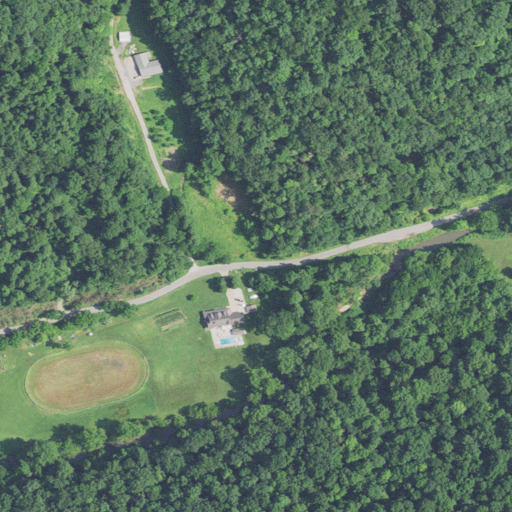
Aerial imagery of valley in West Virginia named Thomas Hollow containing deciduous forest, pasture, open development, low intensity development, medium intensity development, and evergreen forest